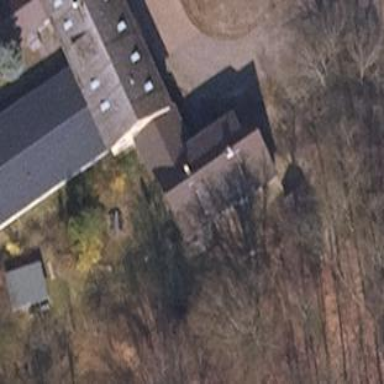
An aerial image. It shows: White office house with gabled roof oriented along the building.